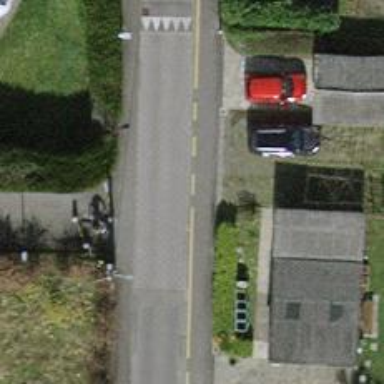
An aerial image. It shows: Traffic calming hump on the road.